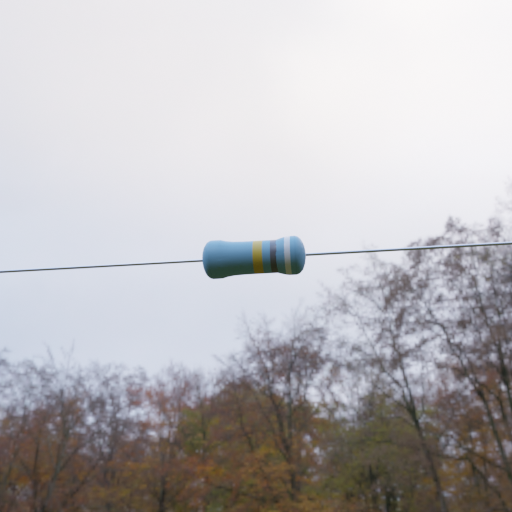
Resistor colour bands (in order): gold, gray, white